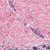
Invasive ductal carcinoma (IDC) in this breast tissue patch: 0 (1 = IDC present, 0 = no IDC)